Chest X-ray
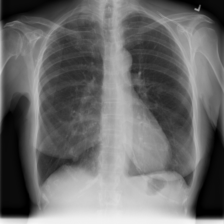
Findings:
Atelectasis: negative
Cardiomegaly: negative
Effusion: negative
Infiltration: negative
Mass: negative
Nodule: negative
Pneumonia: negative
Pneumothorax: negative
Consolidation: negative
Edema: negative
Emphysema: negative
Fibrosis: negative
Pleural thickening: negative
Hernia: negative